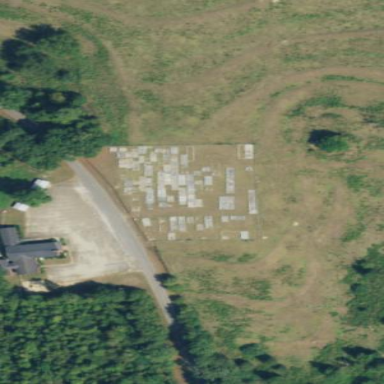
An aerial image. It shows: Cemetery.